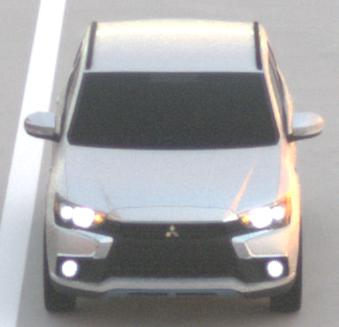
Make: Mitsubishi
Model: Outlander 2.0 Plug-In Hybrid
Detailed model: Outlander (III) Plug-In Hybrid
Model produced from: 2015/10
Model produced until: 2018/08
Doors: 5
Color: white
Road condition: dry road
Daytime: sunrise or sunset
Contrast: medium contrast